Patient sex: M
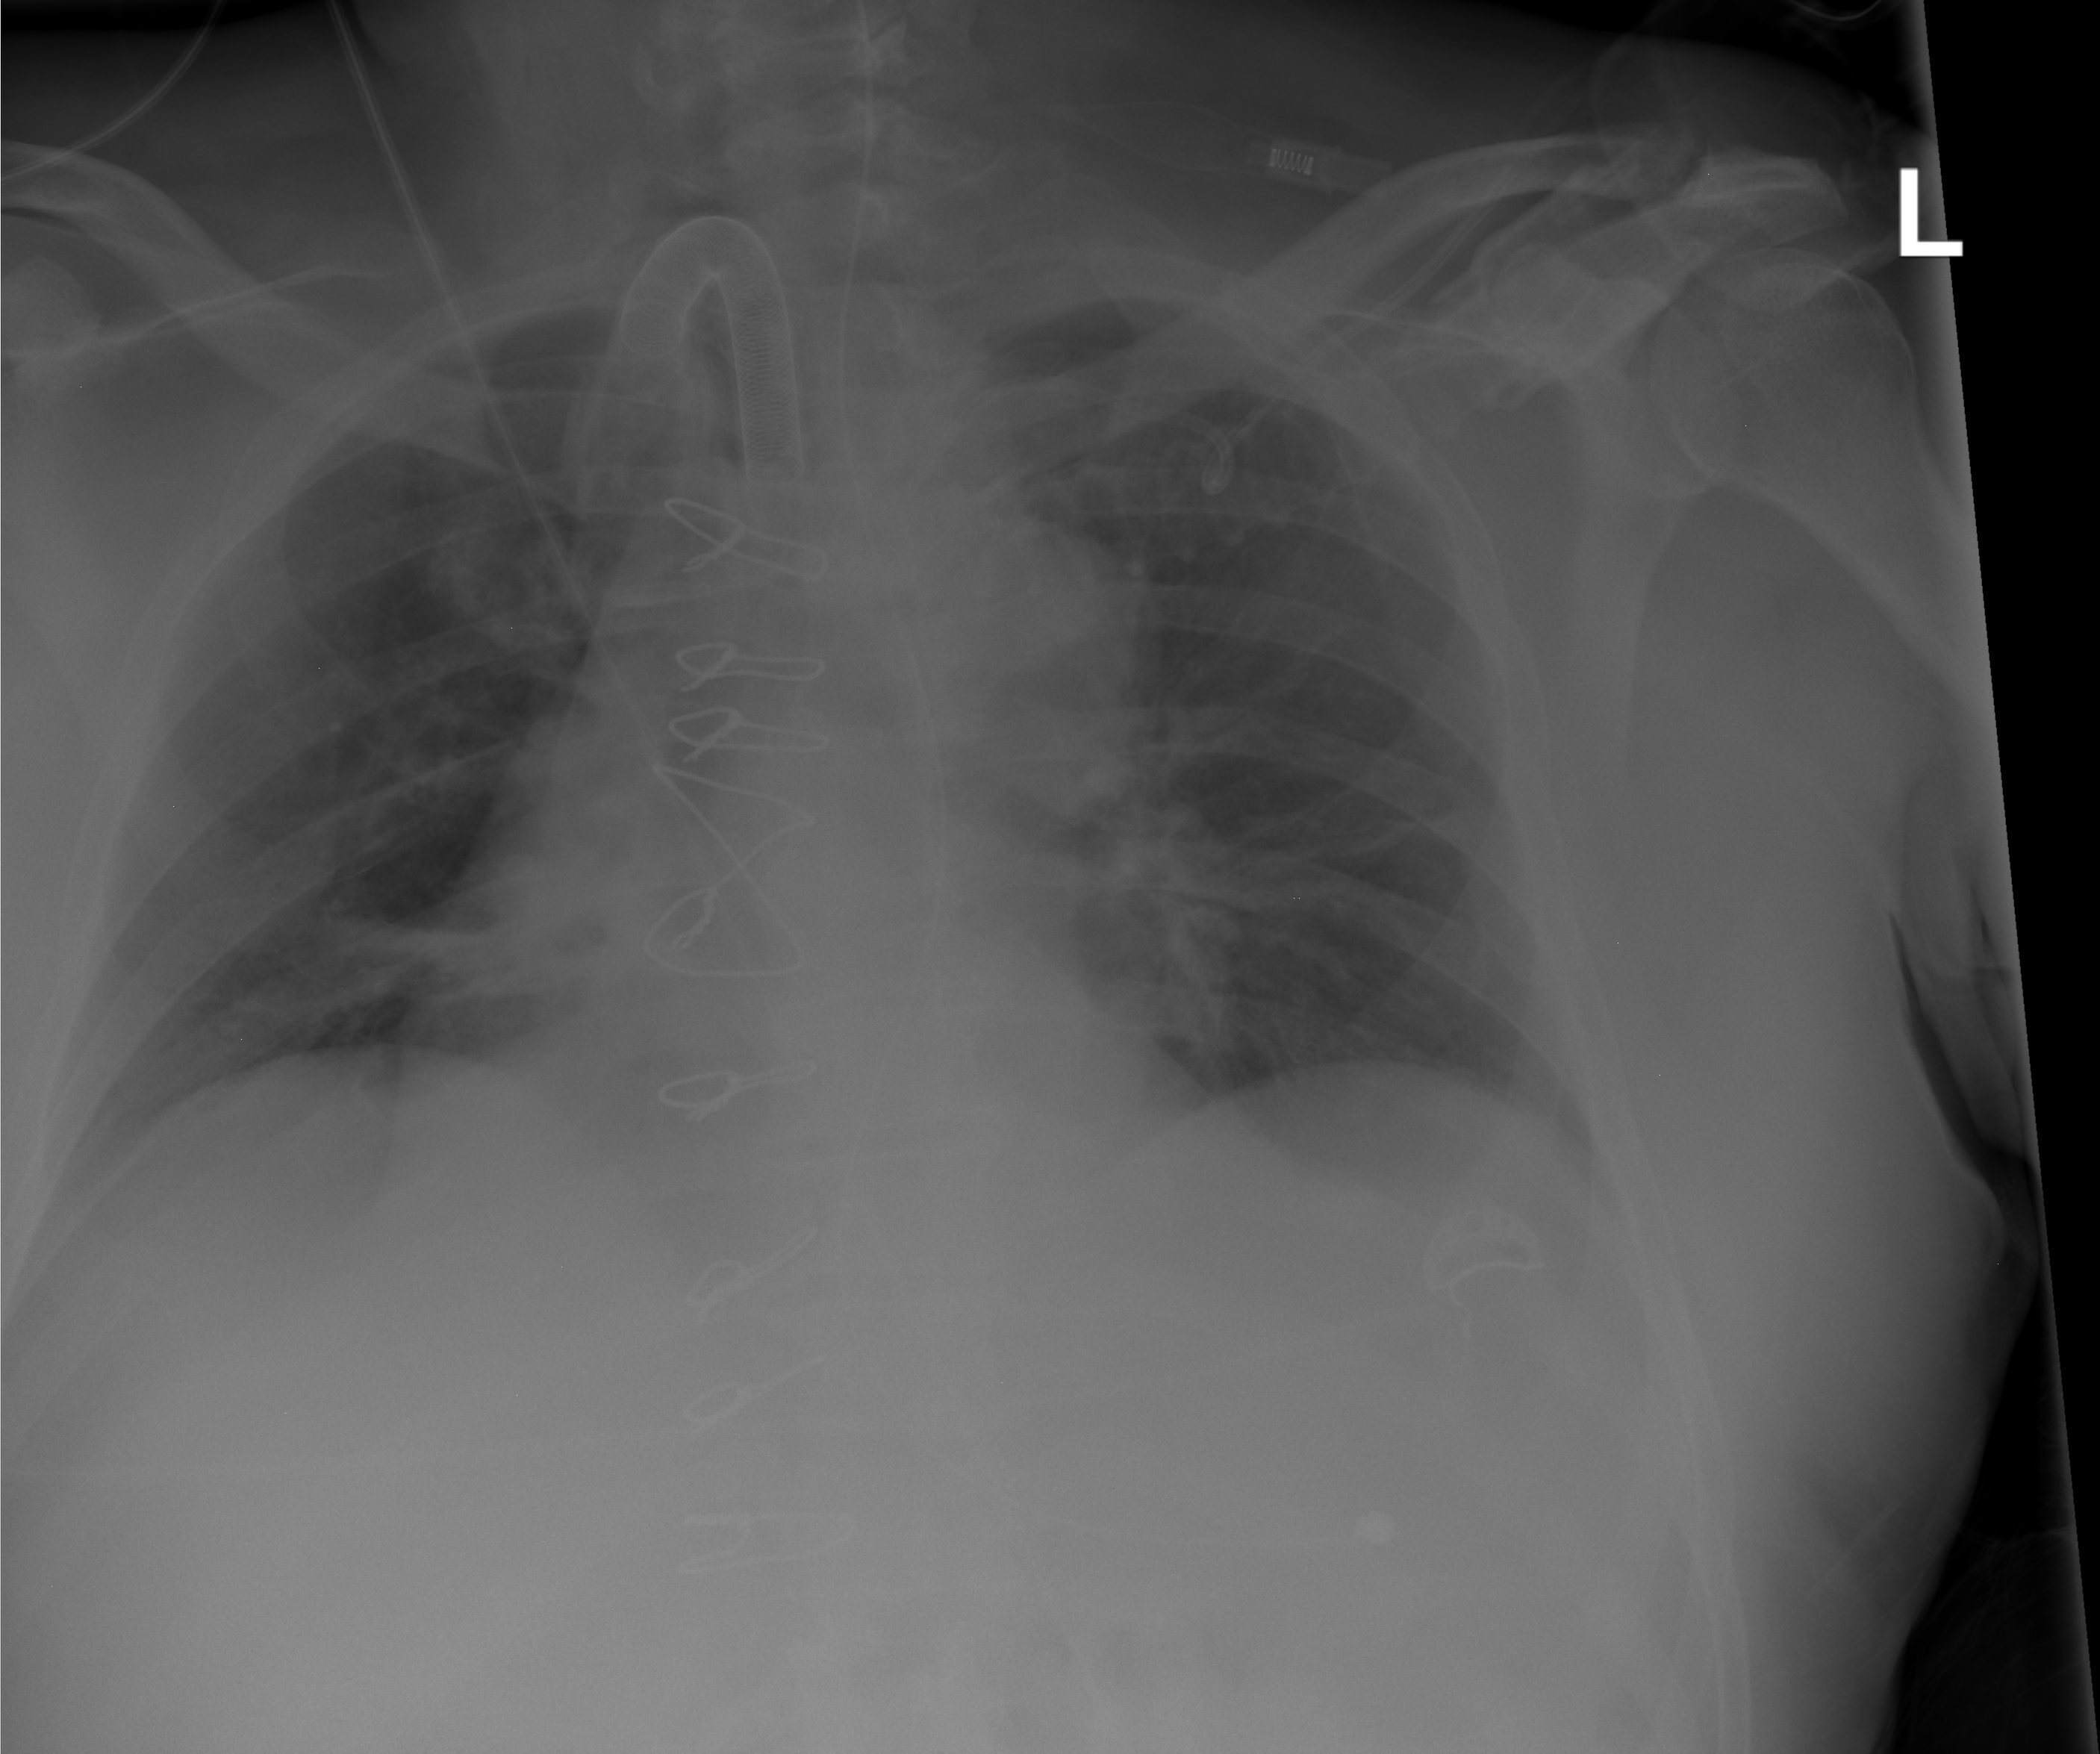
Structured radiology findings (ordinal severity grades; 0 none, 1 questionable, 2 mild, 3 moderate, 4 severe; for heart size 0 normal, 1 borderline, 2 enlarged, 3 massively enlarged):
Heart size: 2
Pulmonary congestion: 2
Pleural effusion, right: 2
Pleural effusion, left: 2
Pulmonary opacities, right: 0
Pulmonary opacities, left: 0
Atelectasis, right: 2
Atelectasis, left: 2